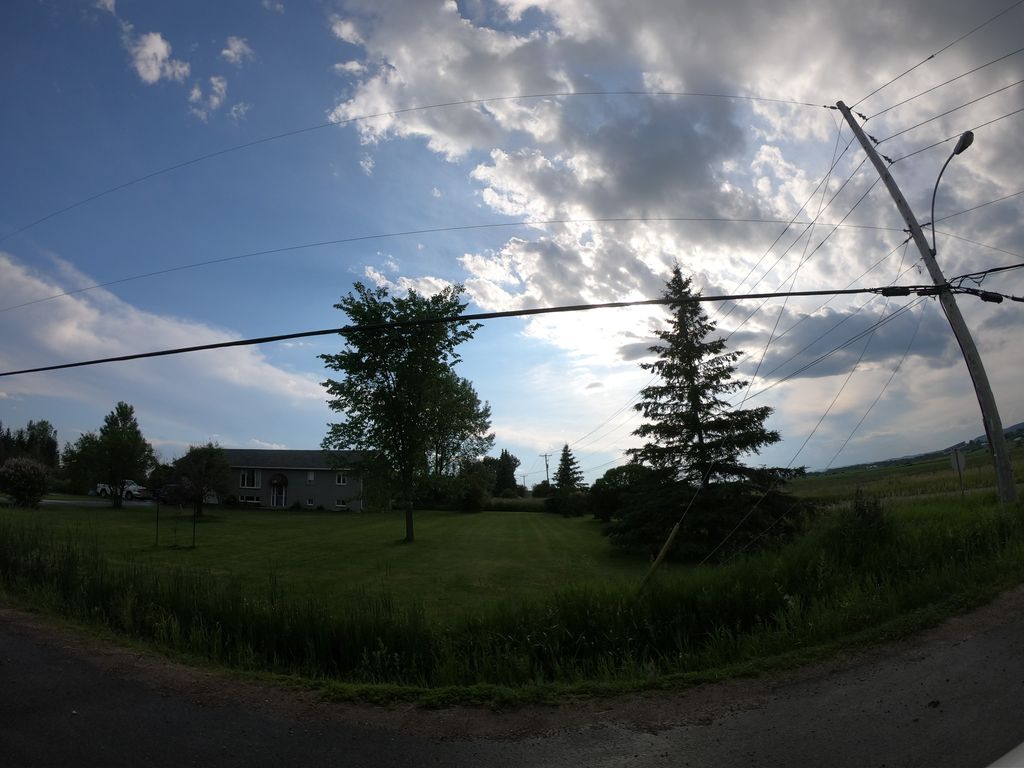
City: ottawa-gatineau